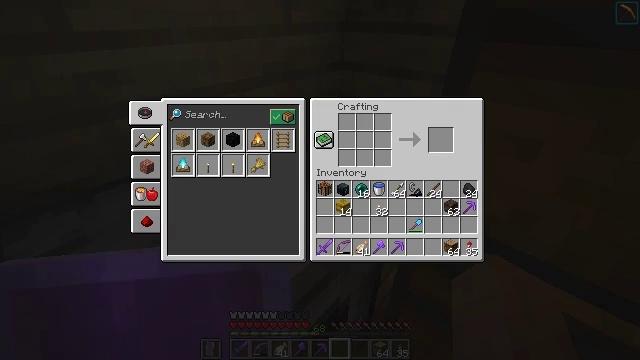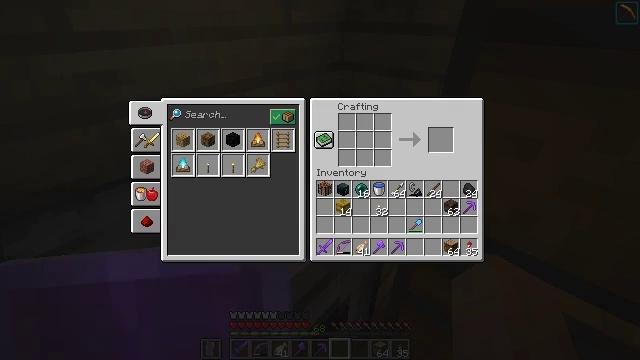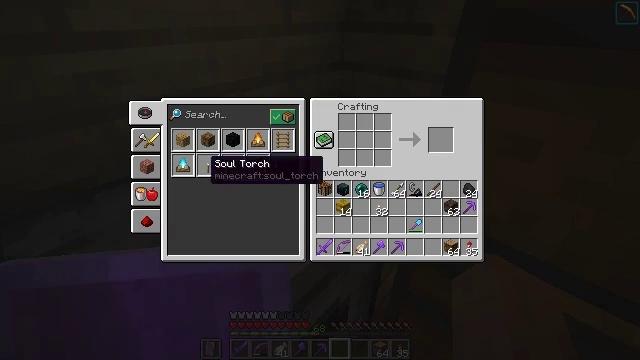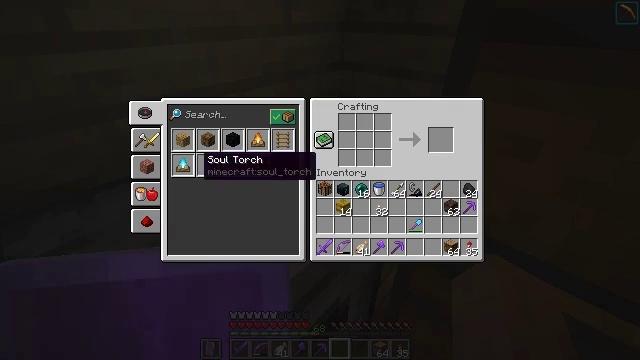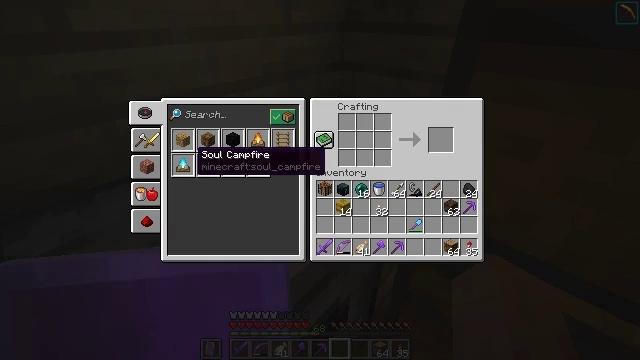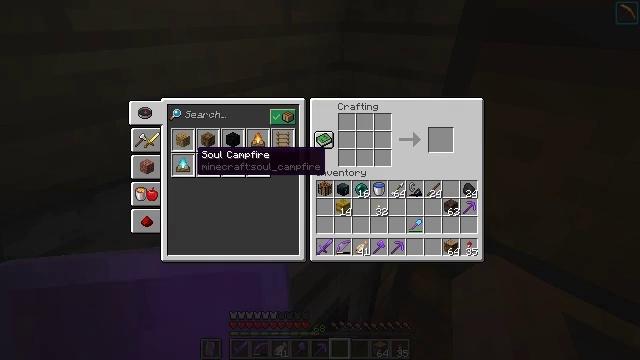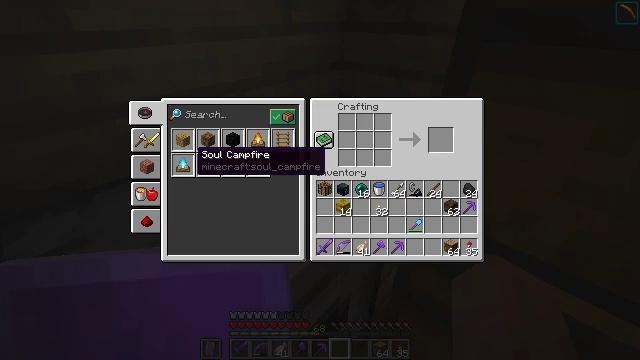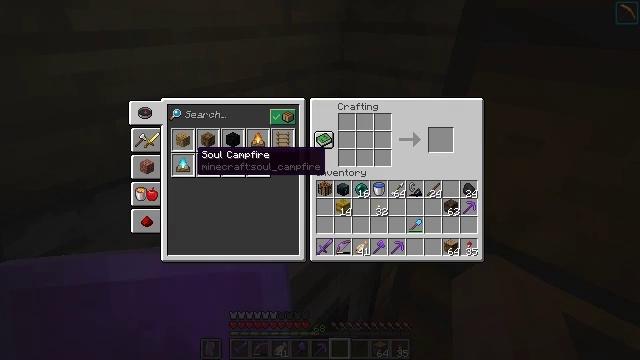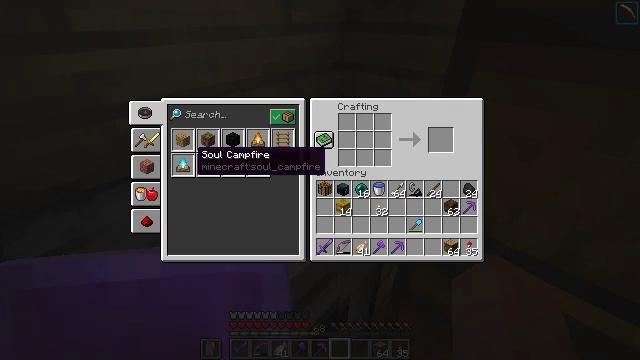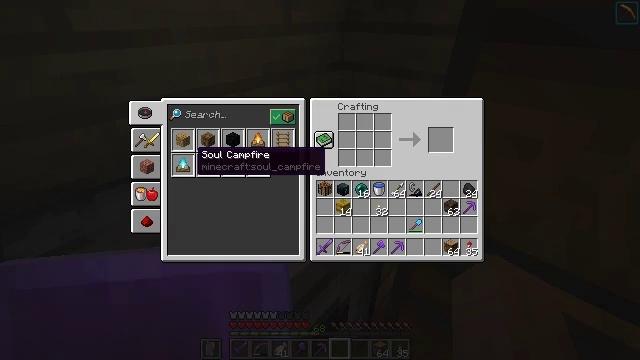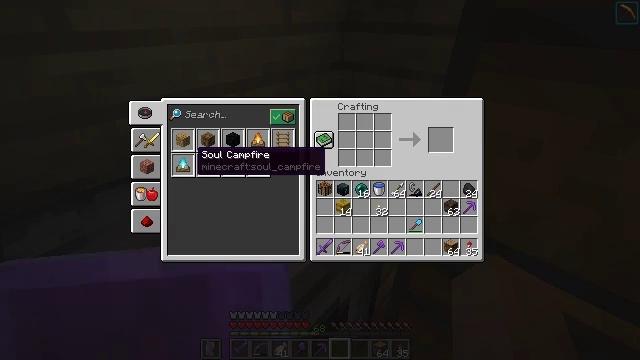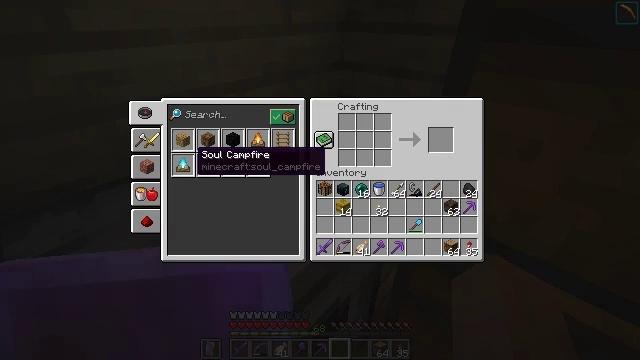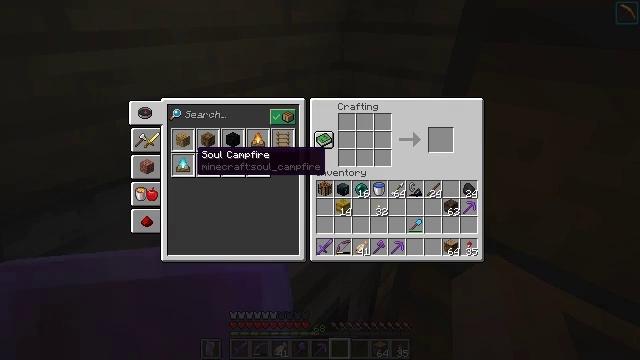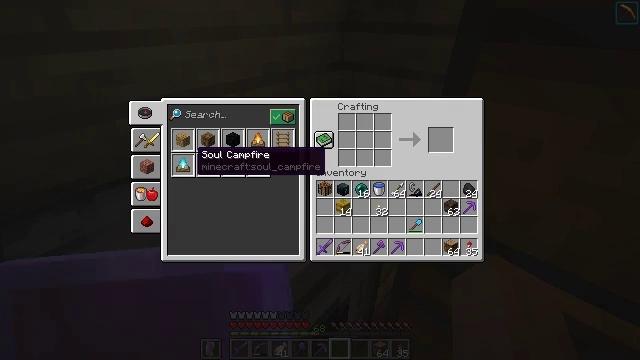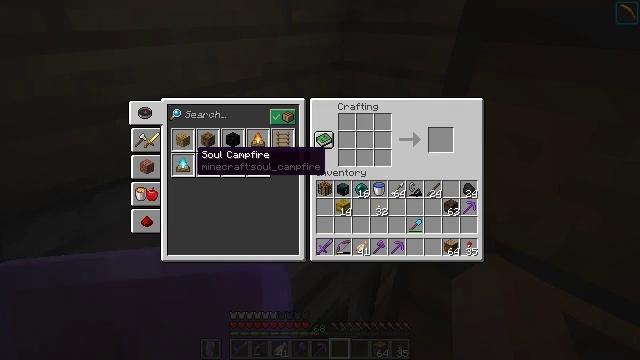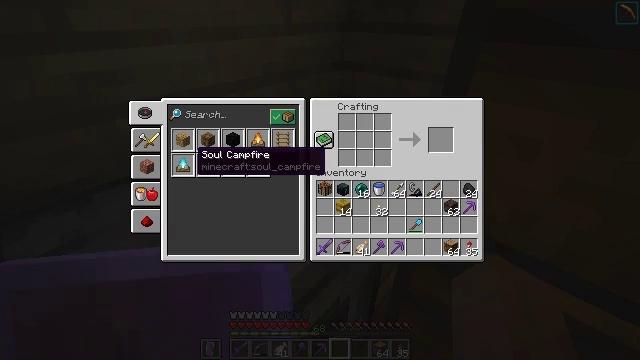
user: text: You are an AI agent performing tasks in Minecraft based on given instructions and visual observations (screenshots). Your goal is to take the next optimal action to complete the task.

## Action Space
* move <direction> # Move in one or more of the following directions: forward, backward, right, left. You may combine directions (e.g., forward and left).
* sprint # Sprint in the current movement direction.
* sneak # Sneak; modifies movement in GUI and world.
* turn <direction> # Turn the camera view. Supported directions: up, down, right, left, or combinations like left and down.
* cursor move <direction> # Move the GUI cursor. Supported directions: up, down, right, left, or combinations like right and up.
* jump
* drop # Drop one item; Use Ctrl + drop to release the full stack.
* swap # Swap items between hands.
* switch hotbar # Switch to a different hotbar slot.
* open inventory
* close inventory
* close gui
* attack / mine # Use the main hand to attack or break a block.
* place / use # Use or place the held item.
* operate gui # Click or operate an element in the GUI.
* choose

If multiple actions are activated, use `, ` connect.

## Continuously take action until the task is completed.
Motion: motion action
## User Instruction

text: Open a crafting table to craft a soul campfire.
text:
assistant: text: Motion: cursor move left
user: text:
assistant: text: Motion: cursor move left and up
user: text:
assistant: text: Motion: cursor move left
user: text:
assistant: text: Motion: no_op
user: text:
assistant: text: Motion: no_op
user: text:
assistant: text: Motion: no_op
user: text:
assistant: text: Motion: no_op
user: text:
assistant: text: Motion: no_op
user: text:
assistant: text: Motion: no_op
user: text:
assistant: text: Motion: no_op
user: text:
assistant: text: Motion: no_op
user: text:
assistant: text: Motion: operate gui
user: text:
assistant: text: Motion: operate gui
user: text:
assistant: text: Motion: operate gui
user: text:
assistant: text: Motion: no_op
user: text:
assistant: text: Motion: no_op
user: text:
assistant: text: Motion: no_op
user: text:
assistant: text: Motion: no_op
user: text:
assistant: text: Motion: no_op
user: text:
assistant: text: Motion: no_op
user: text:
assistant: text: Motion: no_op
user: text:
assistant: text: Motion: no_op
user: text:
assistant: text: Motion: no_op
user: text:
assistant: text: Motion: no_op
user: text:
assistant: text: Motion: no_op
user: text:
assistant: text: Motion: no_op
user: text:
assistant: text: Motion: no_op
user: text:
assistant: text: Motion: no_op
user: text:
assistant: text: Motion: no_op
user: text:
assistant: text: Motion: no_op